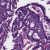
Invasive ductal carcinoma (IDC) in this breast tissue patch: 1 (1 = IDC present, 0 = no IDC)